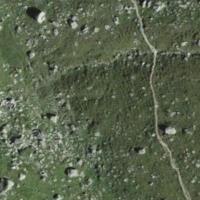
EUNIS habitat code: 26
Species observed at this site:
Achillea nana